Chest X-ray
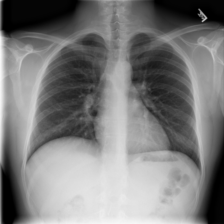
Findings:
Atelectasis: negative
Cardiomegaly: negative
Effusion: negative
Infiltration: negative
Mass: negative
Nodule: negative
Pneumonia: negative
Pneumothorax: negative
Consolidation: negative
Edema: negative
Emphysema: negative
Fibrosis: negative
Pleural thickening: negative
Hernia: negative